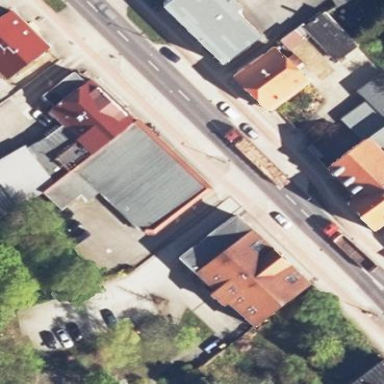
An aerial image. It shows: Retail building with half-hipped roof.